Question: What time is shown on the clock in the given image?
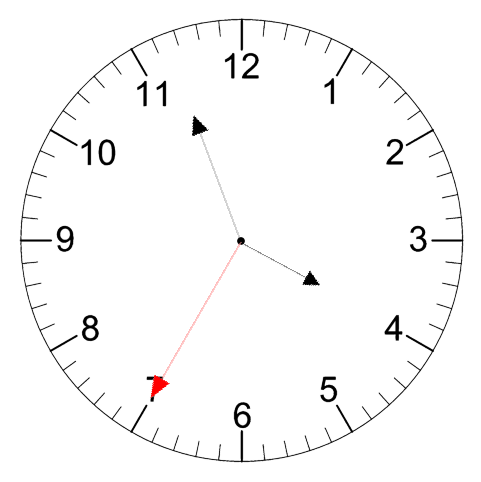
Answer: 03:56:35